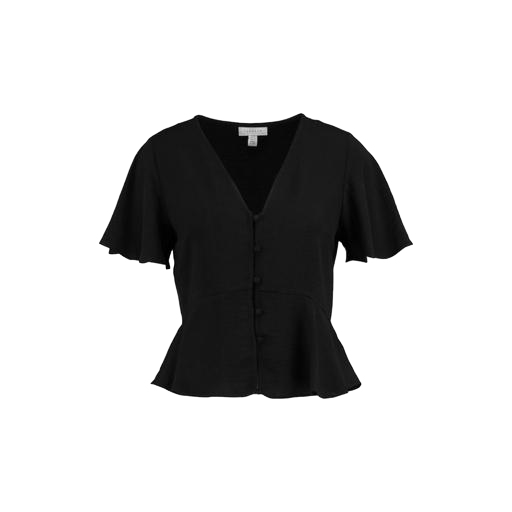
black short-sleeved blouse, black button-front blouse, short-sleeve top only macy, white background